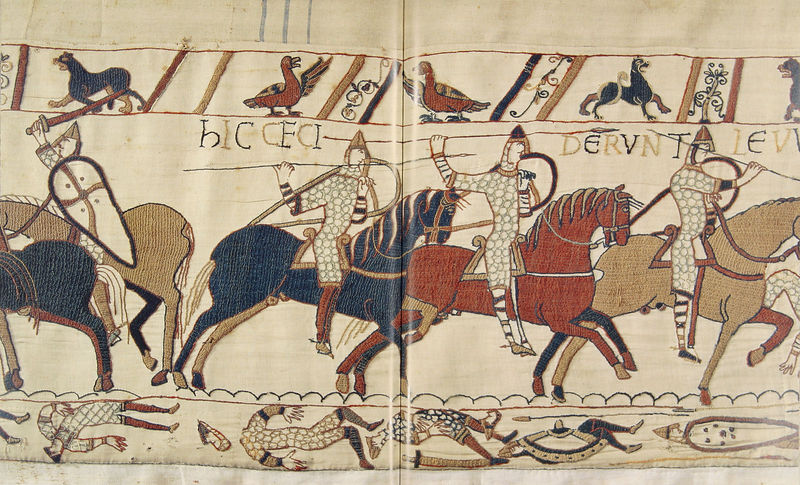
Titel: Teppich von Bayeux
Institution: Bayeux, Städtisches Museum
Schlagwörter: angriff, blau, kampf, weiß, gelb, braun, grau, männer, schwarz, hund, rot, tier, tiere, tuch, ornament, teppich, geköpft, tot, vögel, stickerei, stoff, pferd, pferde, reiter, reiten, schrift, papier, krieg, schlacht, lanze, soldaten, wandteppich, inschrift, sticken, schild, buch, schwert, leichen, tote, helm, mythologie, ritter, rüstung, buchdruck, löwen, jäger, kavallerie, minotaurus, mittelalter, krieger, greif, lanzen, töten, textil, tiger, galoppieren, buchmalerei, wappentiere, chlacht, teppich von bayeux